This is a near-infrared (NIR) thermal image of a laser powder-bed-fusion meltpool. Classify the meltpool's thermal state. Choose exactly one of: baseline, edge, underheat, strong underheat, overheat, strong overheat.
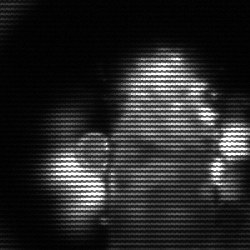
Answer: strong underheat